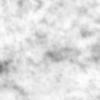
Label: no_change